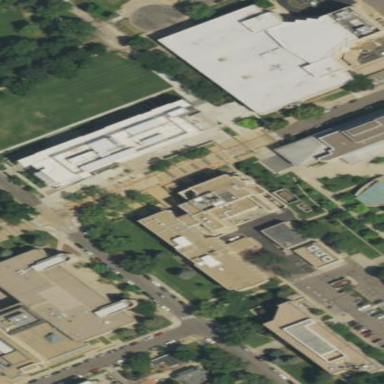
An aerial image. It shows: View of university building.